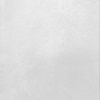
Label: dusty